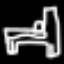
Label: bed